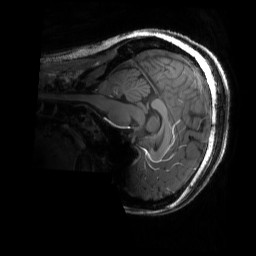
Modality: T1w
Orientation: sagittal
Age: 24
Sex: female
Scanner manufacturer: siemens
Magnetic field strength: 6.98 T
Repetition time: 3 s
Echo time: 0.00388 s